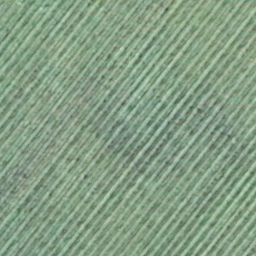
Label: agricultural